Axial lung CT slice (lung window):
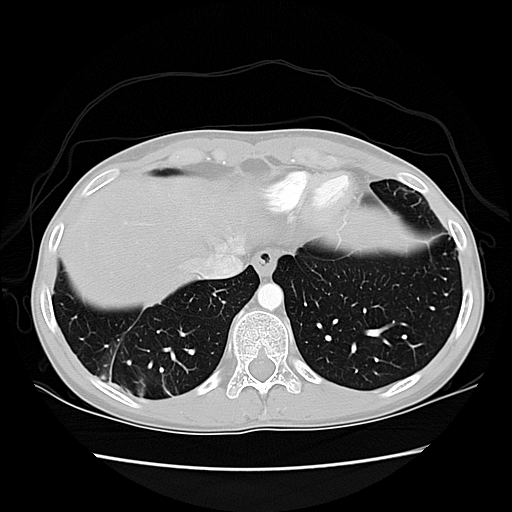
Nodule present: no